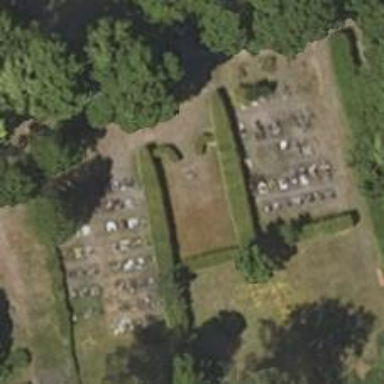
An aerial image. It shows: Historic memorial.